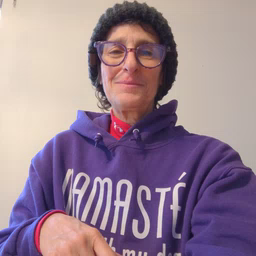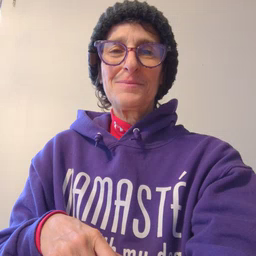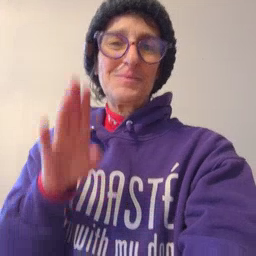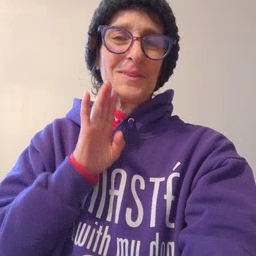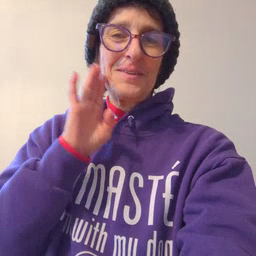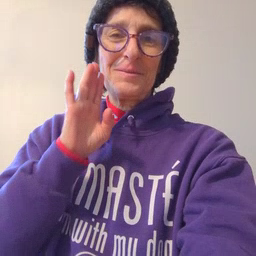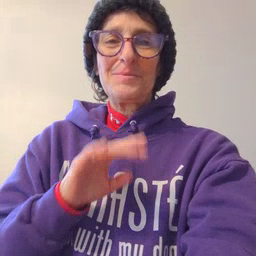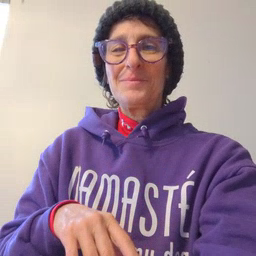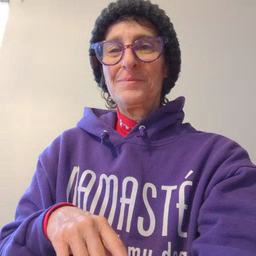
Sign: brown